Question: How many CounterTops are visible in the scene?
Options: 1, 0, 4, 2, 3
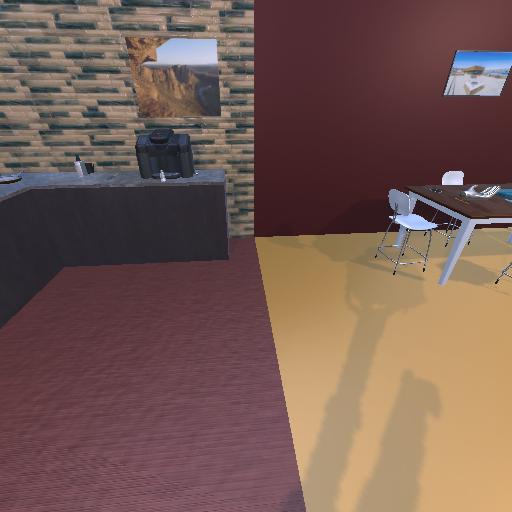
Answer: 1